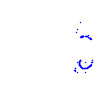
Particle: proton